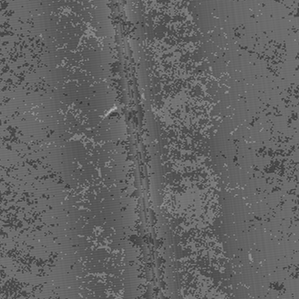
Label: frost